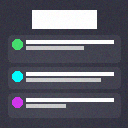
Screen state: on